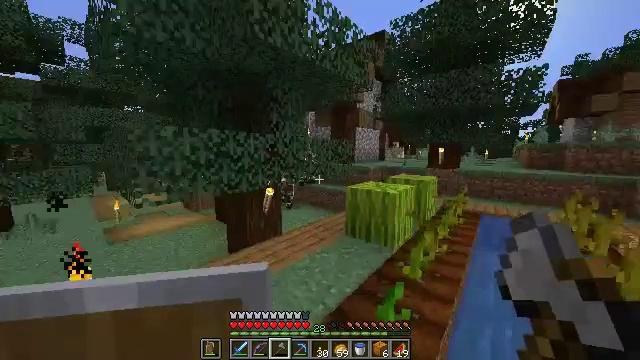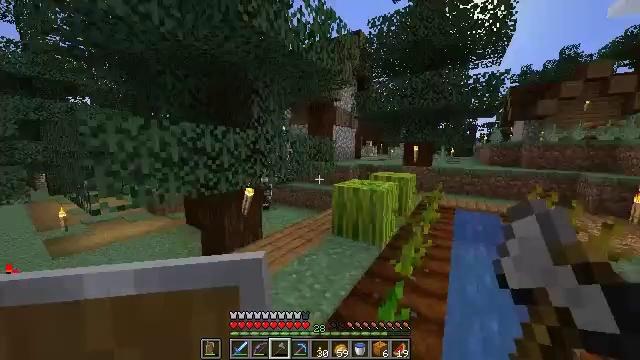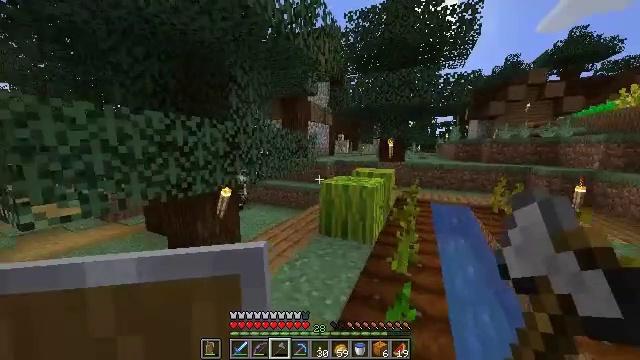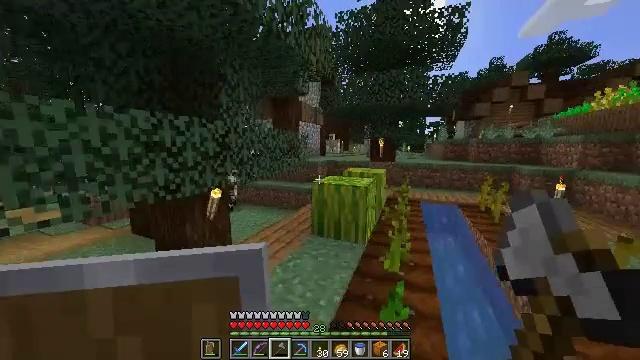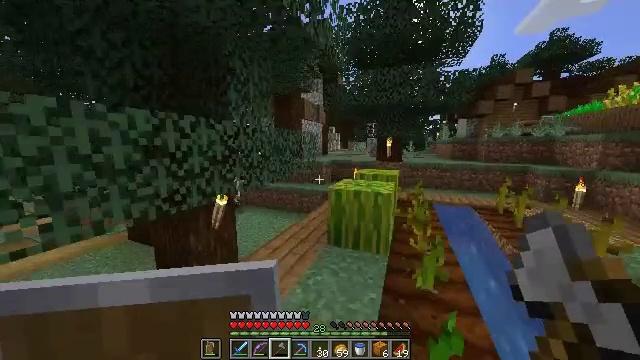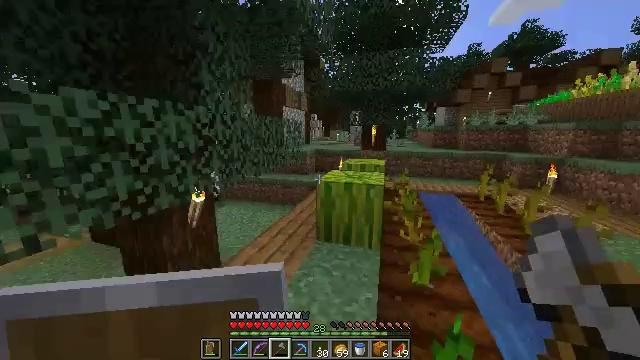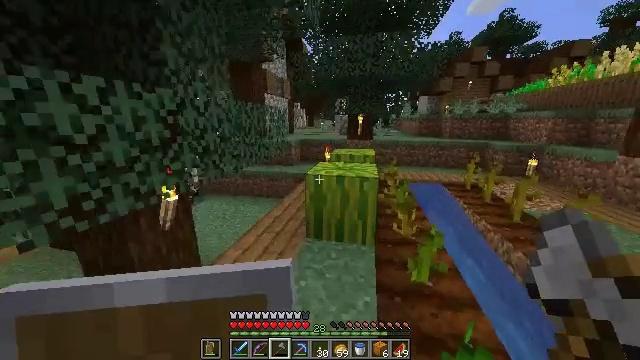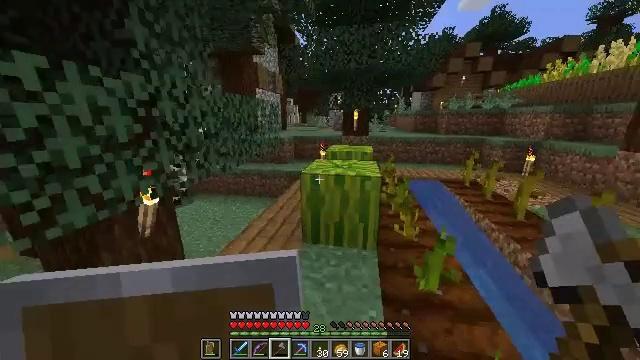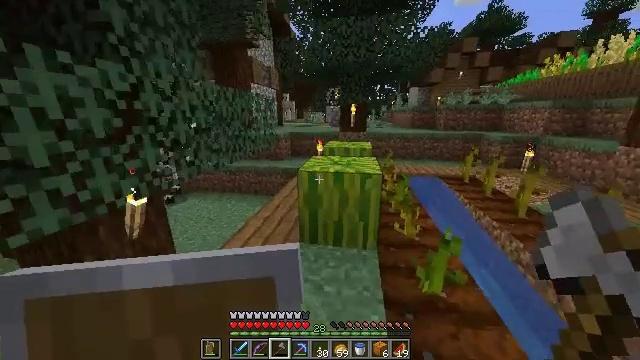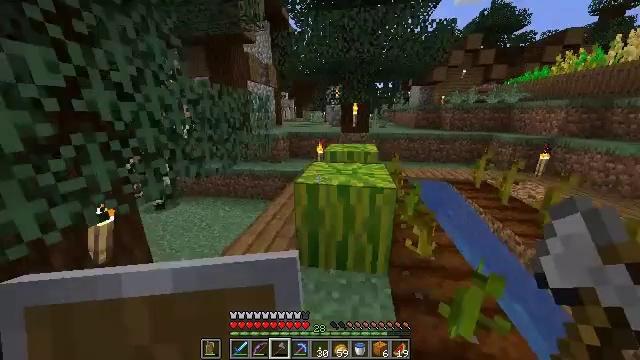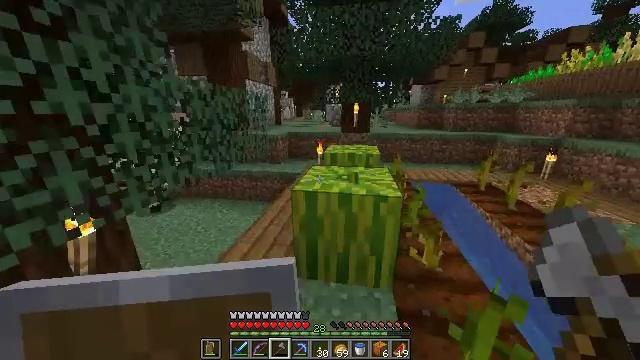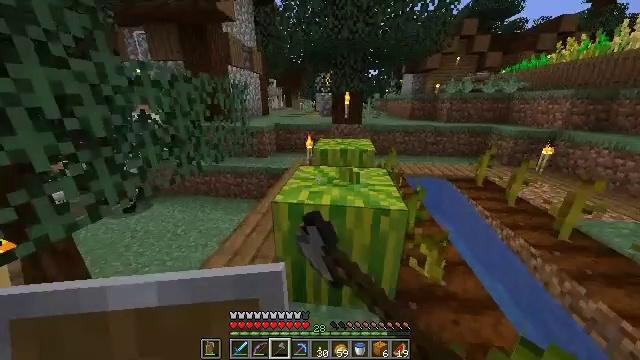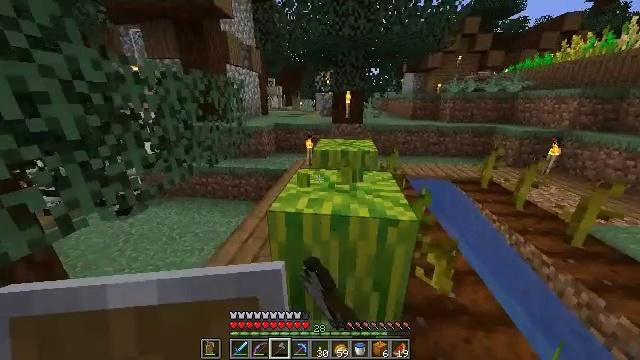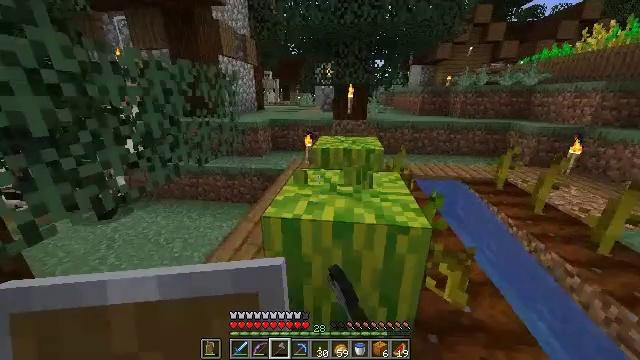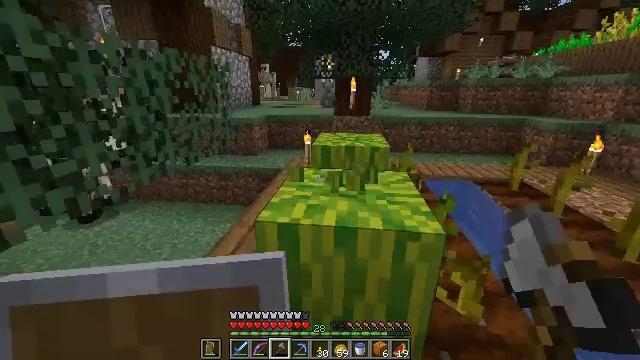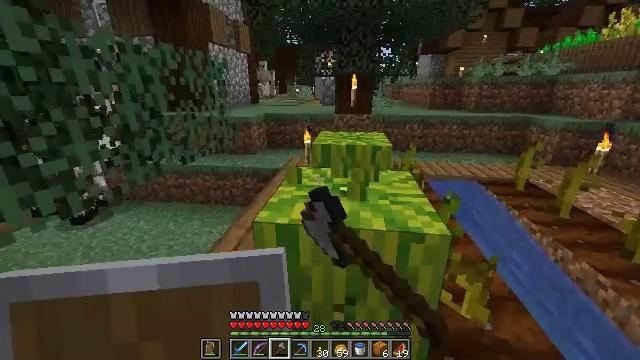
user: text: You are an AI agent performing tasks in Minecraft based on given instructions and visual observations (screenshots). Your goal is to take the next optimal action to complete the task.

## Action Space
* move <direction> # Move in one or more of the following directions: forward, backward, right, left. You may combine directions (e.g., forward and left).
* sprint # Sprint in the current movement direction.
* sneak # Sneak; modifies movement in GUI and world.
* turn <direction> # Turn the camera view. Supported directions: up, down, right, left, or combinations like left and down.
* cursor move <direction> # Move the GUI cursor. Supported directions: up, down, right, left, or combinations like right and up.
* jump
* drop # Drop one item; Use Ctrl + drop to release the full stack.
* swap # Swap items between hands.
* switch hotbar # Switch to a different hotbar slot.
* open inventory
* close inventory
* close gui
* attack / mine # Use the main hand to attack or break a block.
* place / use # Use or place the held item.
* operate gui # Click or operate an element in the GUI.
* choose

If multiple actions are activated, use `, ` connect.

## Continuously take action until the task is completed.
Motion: motion action
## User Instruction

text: Break the melon to get slices.
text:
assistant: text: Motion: move forward and move left, turn right
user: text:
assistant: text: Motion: move forward and move left, turn right
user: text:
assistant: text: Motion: move forward and move left, turn right
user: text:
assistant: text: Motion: move forward
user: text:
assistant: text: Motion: move forward, turn right and down
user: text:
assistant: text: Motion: move forward, turn right and down
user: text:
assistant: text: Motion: move forward, turn right and down
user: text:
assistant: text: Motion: move forward, turn down
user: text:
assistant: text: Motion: move forward
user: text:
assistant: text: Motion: move forward, attack / mine
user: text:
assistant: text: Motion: move forward, turn right and down, attack / mine
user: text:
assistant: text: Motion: attack / mine
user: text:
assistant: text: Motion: attack / mine
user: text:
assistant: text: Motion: attack / mine
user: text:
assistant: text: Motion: attack / mine
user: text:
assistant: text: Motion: attack / mine
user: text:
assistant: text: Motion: attack / mine
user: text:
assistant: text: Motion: attack / mine
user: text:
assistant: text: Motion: attack / mine
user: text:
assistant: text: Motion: move forward, attack / mine
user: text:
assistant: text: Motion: move forward, attack / mine
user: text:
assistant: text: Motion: move forward, attack / mine
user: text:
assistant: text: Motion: move forward, attack / mine
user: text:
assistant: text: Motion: move forward, attack / mine
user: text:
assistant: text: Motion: attack / mine
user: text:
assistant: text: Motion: attack / mine
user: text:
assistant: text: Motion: attack / mine
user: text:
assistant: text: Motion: attack / mine
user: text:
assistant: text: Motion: attack / mine
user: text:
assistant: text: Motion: attack / mine